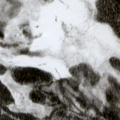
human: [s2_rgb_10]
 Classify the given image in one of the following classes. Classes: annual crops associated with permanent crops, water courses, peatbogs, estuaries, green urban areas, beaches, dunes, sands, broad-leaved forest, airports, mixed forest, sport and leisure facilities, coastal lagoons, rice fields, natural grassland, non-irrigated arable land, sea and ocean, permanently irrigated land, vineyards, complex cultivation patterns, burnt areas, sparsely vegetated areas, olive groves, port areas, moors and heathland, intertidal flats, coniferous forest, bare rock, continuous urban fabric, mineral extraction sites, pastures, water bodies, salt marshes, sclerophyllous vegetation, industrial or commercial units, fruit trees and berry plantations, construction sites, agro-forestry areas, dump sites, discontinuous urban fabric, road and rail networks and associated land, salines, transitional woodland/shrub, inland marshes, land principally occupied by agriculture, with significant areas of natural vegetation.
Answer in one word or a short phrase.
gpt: coniferous forest, transitional woodland/shrub, peatbogs